Aerial crown-view tile of a tropical tree (Barro Colorado Island, Panama), acquired 20250124:
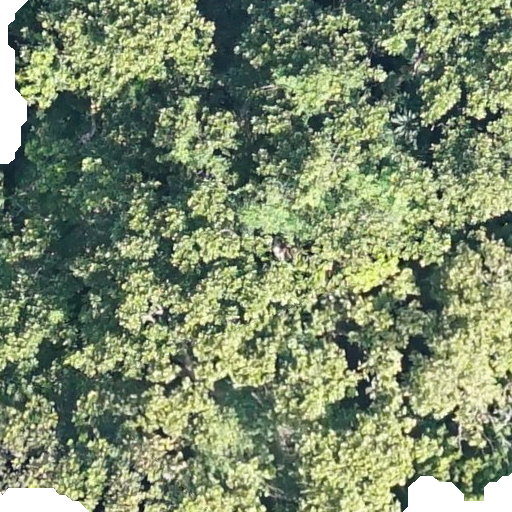
Species: Anacardium excelsum
GBIF accepted scientific name: Anacardium excelsum
Crown area: 522.808 m²